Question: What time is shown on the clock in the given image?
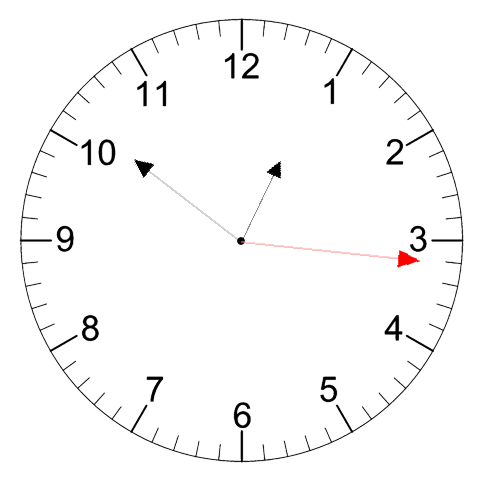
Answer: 12:51:16